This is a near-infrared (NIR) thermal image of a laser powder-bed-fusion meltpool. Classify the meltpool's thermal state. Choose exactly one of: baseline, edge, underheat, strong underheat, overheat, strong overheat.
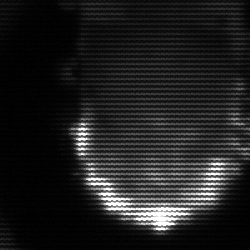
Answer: baseline